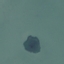
Label: SeaLake